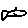
Label: fish